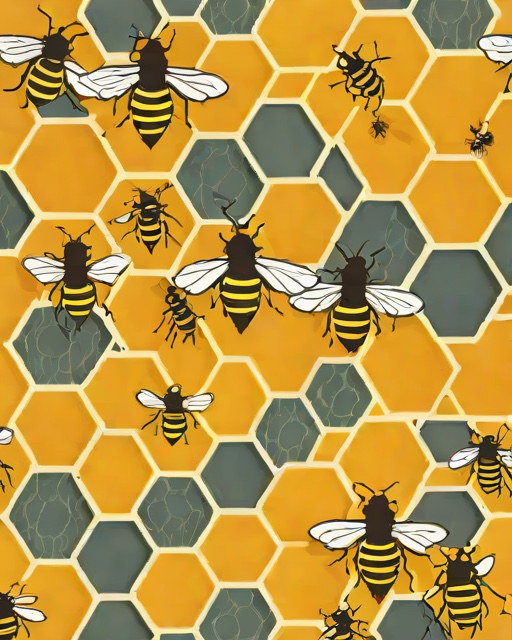
Category: Spring